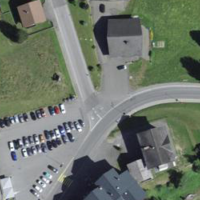
EUNIS habitat code: 54
Species observed at this site:
Petasites hybridus
Cirsium arvense
Carduus personata